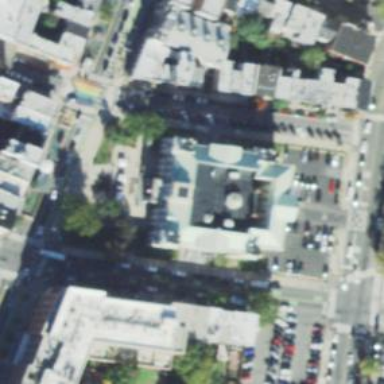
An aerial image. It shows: Public townhall.